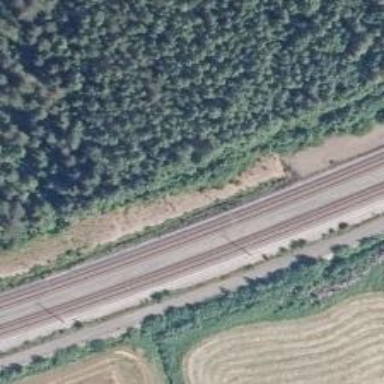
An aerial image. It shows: Railway with continuous electrified contact line.